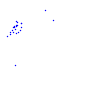
Particle: kaon